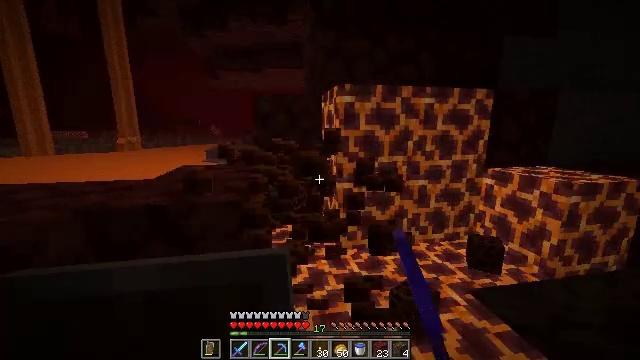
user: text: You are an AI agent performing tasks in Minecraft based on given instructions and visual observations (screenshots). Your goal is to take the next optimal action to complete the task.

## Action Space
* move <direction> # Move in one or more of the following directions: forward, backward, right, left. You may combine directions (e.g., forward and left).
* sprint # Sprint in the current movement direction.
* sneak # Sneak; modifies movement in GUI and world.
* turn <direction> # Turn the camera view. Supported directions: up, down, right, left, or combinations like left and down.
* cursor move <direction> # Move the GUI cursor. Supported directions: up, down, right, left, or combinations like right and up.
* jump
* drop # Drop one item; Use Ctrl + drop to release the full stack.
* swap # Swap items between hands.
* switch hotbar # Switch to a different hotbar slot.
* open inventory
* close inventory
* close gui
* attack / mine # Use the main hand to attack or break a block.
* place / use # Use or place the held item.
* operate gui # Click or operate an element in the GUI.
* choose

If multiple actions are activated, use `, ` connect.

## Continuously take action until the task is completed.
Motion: motion action
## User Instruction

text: Mine magma blocks for light and decoration.
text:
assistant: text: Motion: no_op